Question: I have the following code:
'''
public class MainActivity extends ActionBarActivity {
EditText userfield;
EditText passfield;
Button logbtn;
@Override
protected void onCreate(Bundle savedInstanceState) {
super.onCreate(savedInstanceState);
setContentView(R.layout.activity_main);
userfield = (EditText)findViewById(R.id.editText);
passfield = (EditText)findViewById(R.id.editText2);
logbtn = (Button)findViewById(R.id.button);
GifWebView view = new GifWebView(this, "file:///android_asset/watg.gif");
view.getSettings().setLoadWithOverviewMode(true);
view.getSettings().setUseWideViewPort(true);
setContentView(view);
userfield.bringToFront();
userfield.invalidate();
passfield.bringToFront();
passfield.invalidate();
logbtn.bringToFront();
logbtn.invalidate();
}
'''
As you can see the GifWebView (extends WebView) is created programatically after the onCreate()
The button and EditTexts are made in the Activity.xml but are brought to front programatically in the Java file.
Why doesnt the above code work?
My XML Code
'''
<FrameLayout xmlns:android="http://schemas.android.com/apk/res/android"
android:layout_width="fill_parent"
android:layout_height="fill_parent">
<com.example.dencallanan.giftestapp.GifWebView android:id="@+id/GWebView"
android:layout_width="match_parent"
android:layout_height="match_parent"
/>
<RelativeLayout xmlns:android="http://schemas.android.com/apk/res/android"
xmlns:tools="http://schemas.android.com/tools" android:layout_width="match_parent"
android:layout_height="match_parent" android:paddingLeft="@dimen/activity_horizontal_margin"
android:paddingRight="@dimen/activity_horizontal_margin"
android:paddingTop="@dimen/activity_vertical_margin"
android:paddingBottom="@dimen/activity_vertical_margin" tools:context=".MainActivity">
<EditText
android:layout_width="wrap_content"
android:layout_height="wrap_content"
android:id="@+id/editText"
android:layout_marginBottom="153dp"
android:layout_alignParentBottom="true"
android:layout_alignParentRight="true"
android:layout_alignParentEnd="true"
android:layout_alignParentLeft="true"
android:layout_alignParentStart="true"
android:hint="USERNAME" />
<EditText
android:layout_width="wrap_content"
android:layout_height="wrap_content"
android:id="@+id/editText2"
android:layout_marginTop="58dp"
android:layout_alignTop="@+id/editText"
android:layout_alignParentRight="true"
android:layout_alignParentEnd="true"
android:layout_alignLeft="@+id/editText"
android:layout_alignStart="@+id/editText"
android:hint="PASSWORD" />
<Button
android:layout_width="wrap_content"
android:layout_height="wrap_content"
android:text="Log In"
android:id="@+id/button"
android:layout_below="@+id/editText2"
android:layout_centerHorizontal="true"
android:layout_marginTop="25dp" />
</RelativeLayout>
</FrameLayout>
'''
The Error:

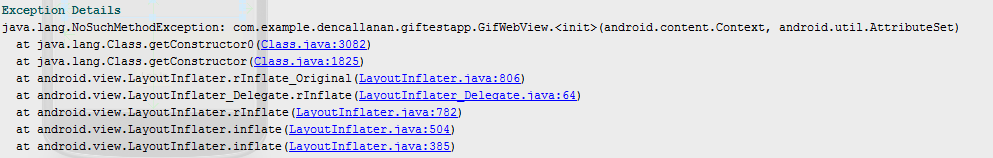
Answer: You are calling 'setContentView(R.layout.activity_main)' and again later 'setContentView(view)'. 'setContentView' will overwrite the layout, this will in effect, replace it with a new layout. I suggest using a 'FrameLayout in XML' file... 'Webview' will be your bottom layer. On top of that Put a 'Linear/RelativeLayout' with the 'Edittexts' and 'Button'... Simple and clean.
You can add your webview in XML like:
'''
<com.package.GifWebView android:id="@+id/GWebView"
android:layout_width="match_parent"
android:layout_height="match_parent"
/>
'''
In code, access this as:
'''
GifWebView gWView = (GifWebView) findViewById(R.id.GWebView);
gWView = new GifWebView(this, "file:///android_asset/watg.gif");
'''